Question: In the Wikipedia Article on <URL> they have a neat little diagram of an
unencrypted image, the same image encrypted using ECB mode and another version of the same image encrypted using another method.

At university I have developed my own implementation of DES (<URL> and we must demo our implementation in a presentation.
I would like to display a similar example as shown above using our implementation. However most image files have header blocks associated with them, which when encrypting the file with our implementation, also get encrypted. So when you go to open them in an image viewer, they are assumed to be corrupted and can't be viewed.
I was wondering if anybody new of a simple header-less image format which we could use to display these? Or if anyone had any idea's as to how the original creator of the images above achieved the above result?
Any help would be appreciated,
Thanks
Note: I realise rolling your own cryptography library is stupid, and DES is considered broken, and ECB mode is very flawed for any useful cryptography, this was purely an academic exercise for school. So please, no lectures, I know the drill.
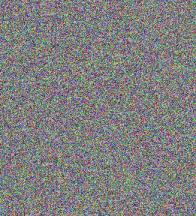
Answer: If you are using a high-level language, like Java, python, etc, one thing you could do is load an image and read the pixel data into an array in memory. Then perform the encryption on those raw bytes, then save the image when you are done. Let all of the header data be handled by the libraries of whatever language you are using. In other words, don't treat the file as a raw sequence of bytes. Hope that helps.